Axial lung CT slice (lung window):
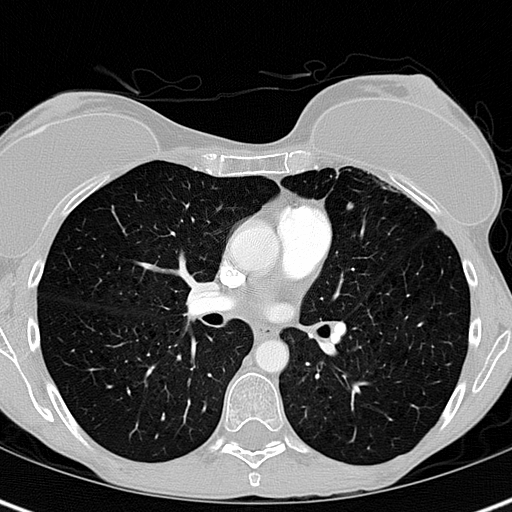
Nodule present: no